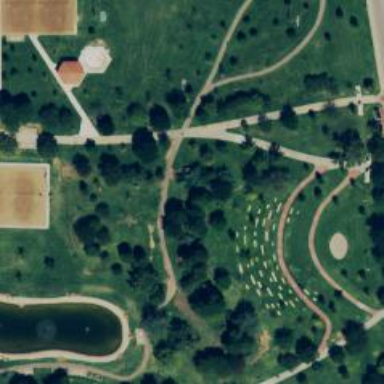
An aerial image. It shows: Disc golf hole.